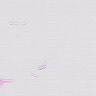
Metastatic tissue present: no